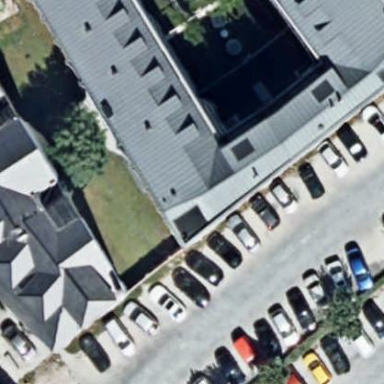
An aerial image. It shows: Hospital building.